Field crop: maize
Growth stage: 2
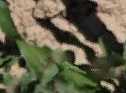
Species: maize